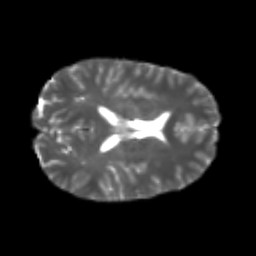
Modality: T2w
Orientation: axial
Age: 20
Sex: male
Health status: healthy
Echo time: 0.074 s